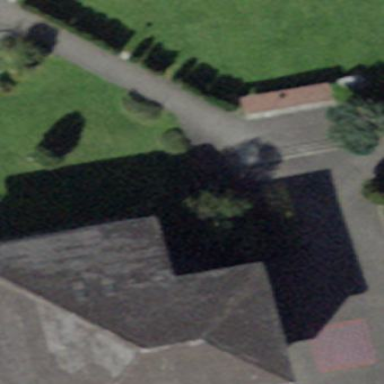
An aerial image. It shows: School building with school amenities.